Question: I am using netbeans to develop simple android apps and i am looking at various short tutorials online.In one such tutorials that i have downloaded,some text is crossed by a line this .'SmsManager'
This is a small screenshot i made

What could be causing this?.
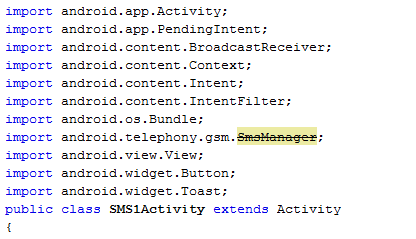
Answer: It usually indicates a deprecated class or method that you shouldn't use.
As for the specific deprecated class in your image :
> This class was deprecated in API level 4. Replaced by
android.telephony.SmsManager that supports both GSM and CDMA.
(<URL>